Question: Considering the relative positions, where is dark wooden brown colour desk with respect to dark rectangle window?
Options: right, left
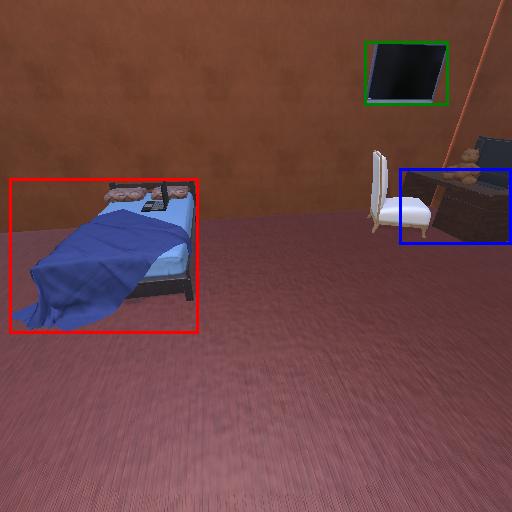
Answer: right